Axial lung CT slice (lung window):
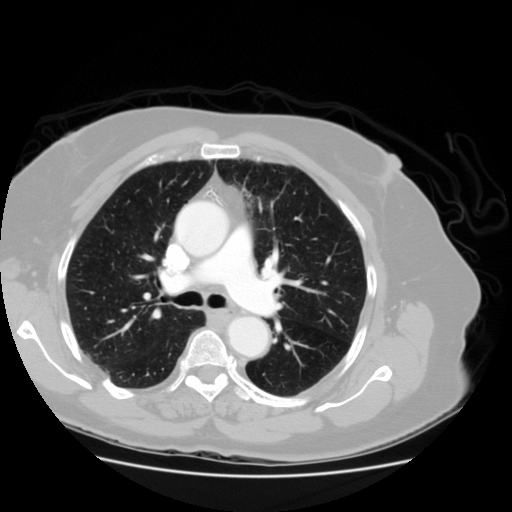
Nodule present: no